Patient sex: M
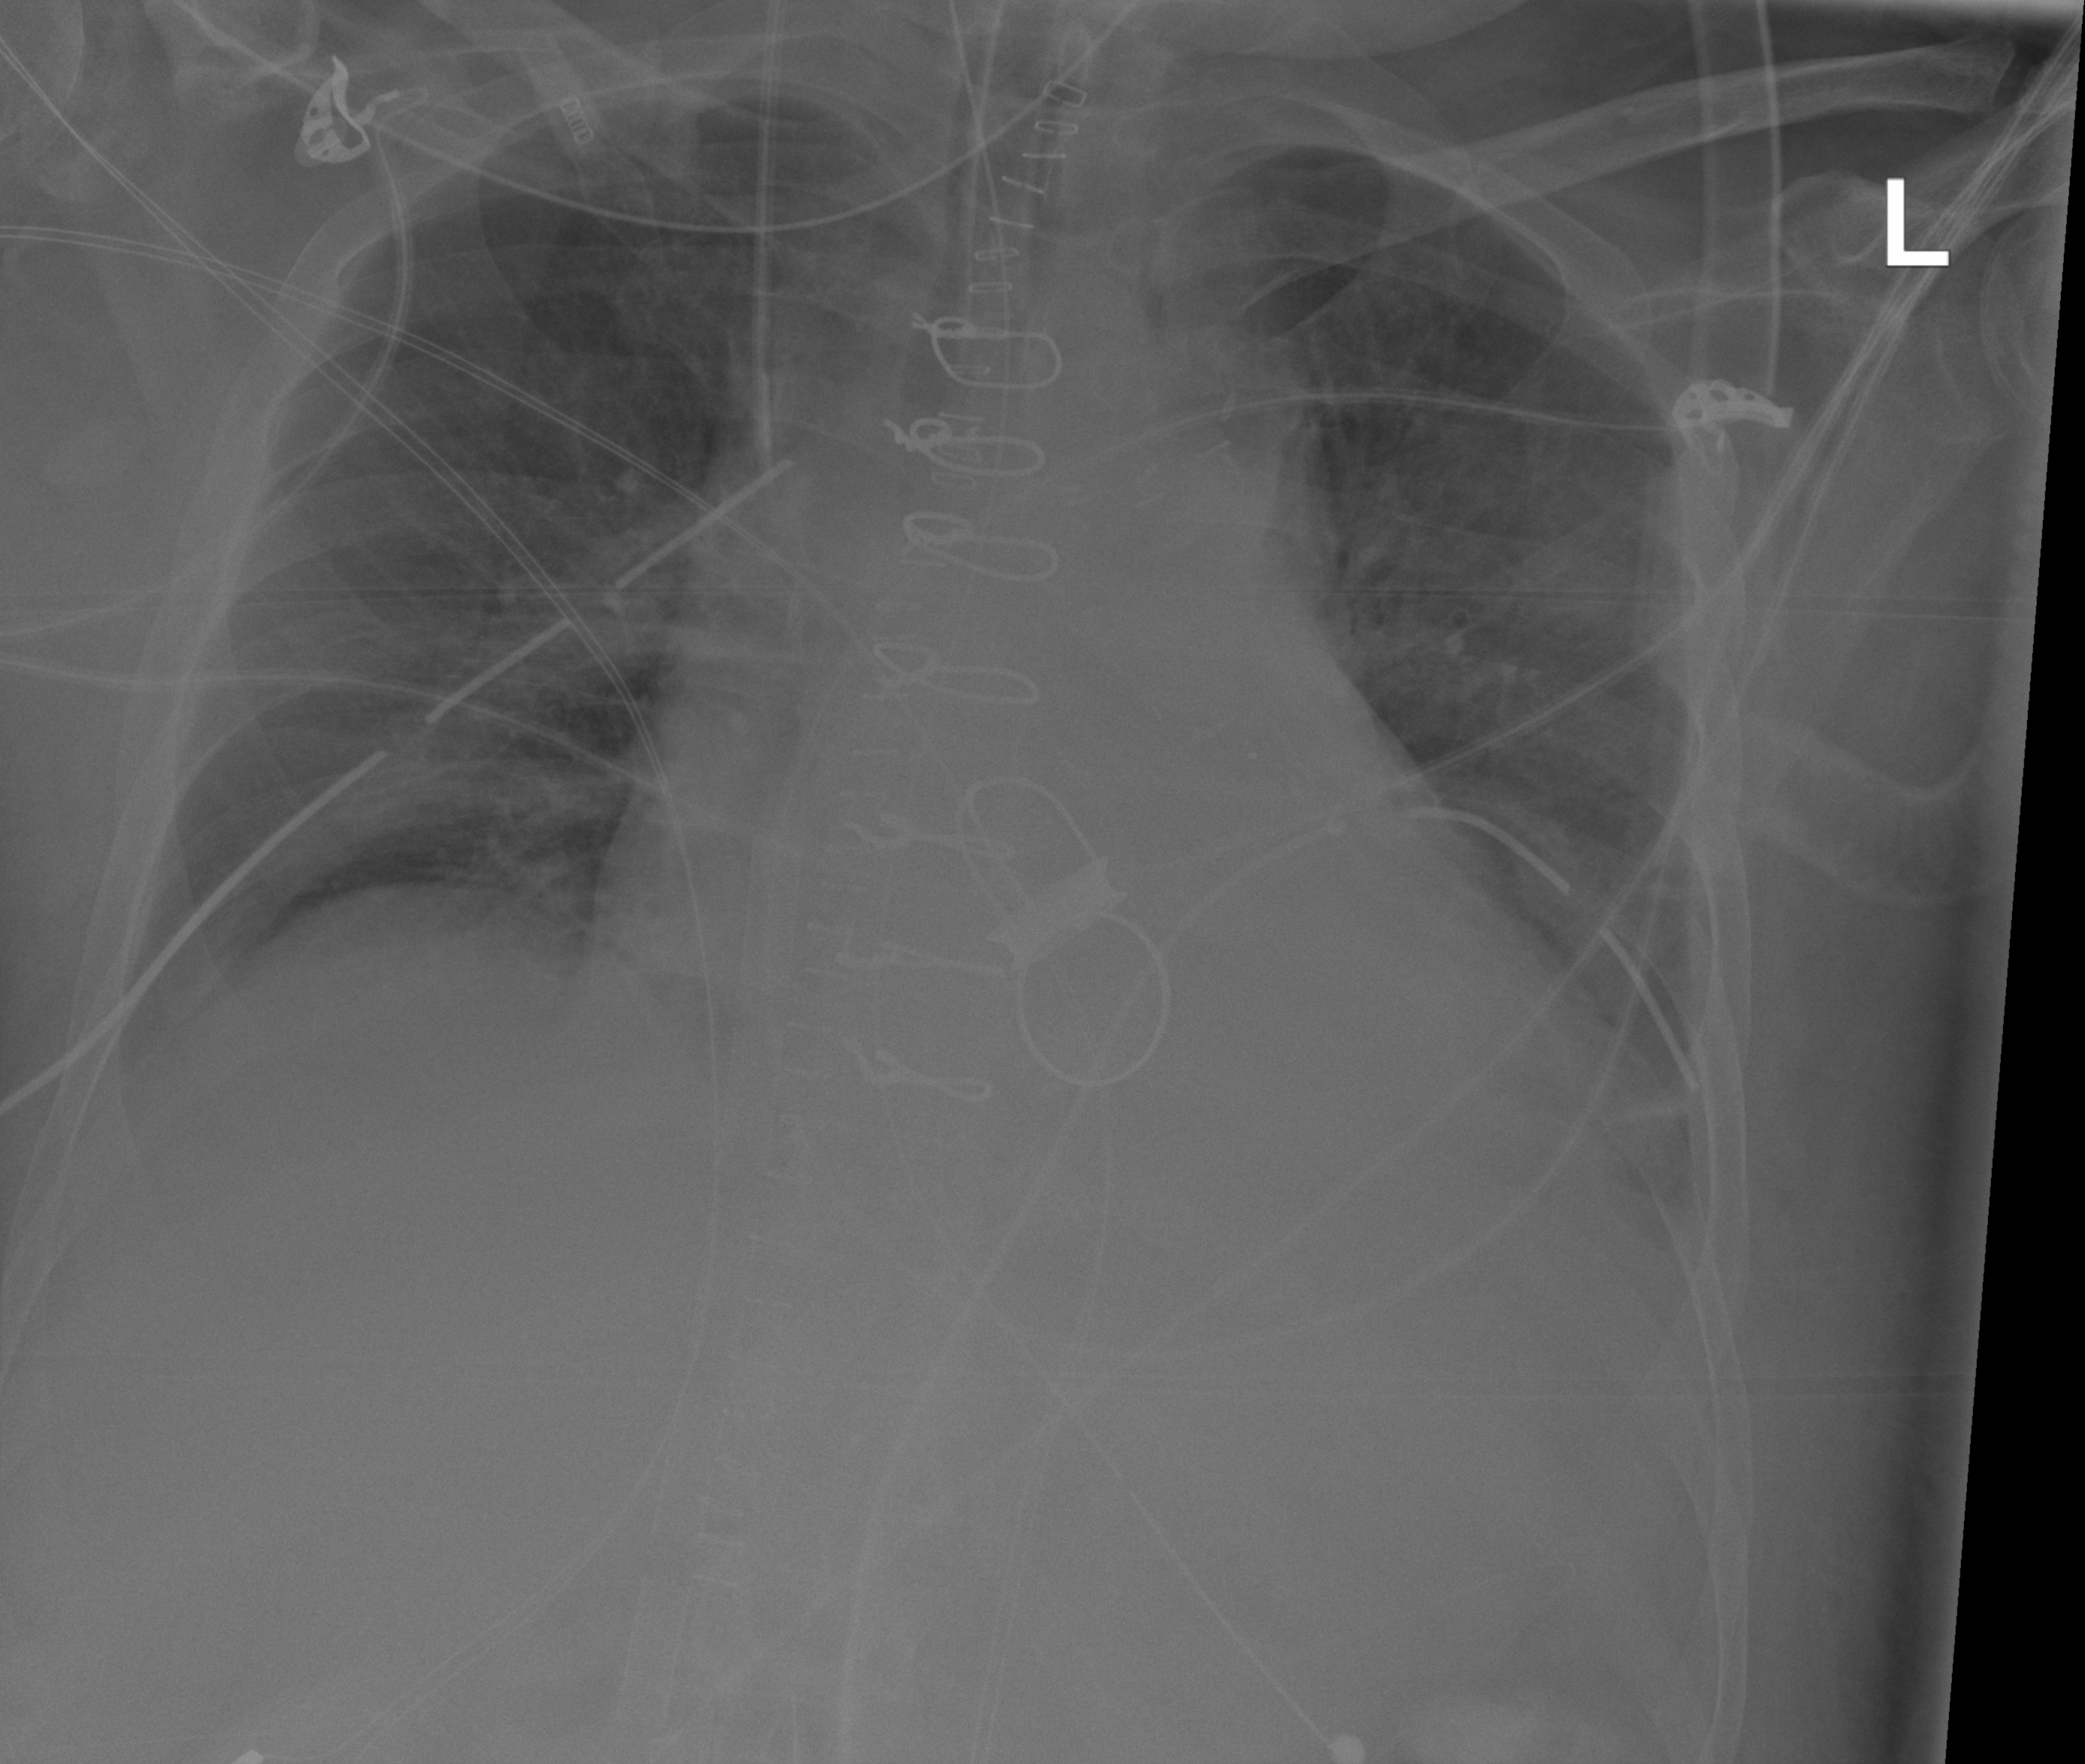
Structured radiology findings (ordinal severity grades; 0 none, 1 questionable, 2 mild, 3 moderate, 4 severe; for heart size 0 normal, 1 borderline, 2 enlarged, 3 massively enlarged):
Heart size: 2
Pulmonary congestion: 1
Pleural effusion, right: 0
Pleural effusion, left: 0
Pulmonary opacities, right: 0
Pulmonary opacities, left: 0
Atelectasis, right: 2
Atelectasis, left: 2